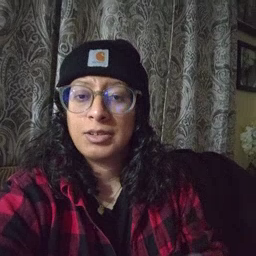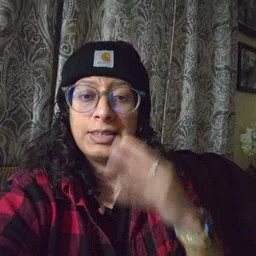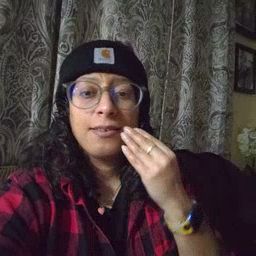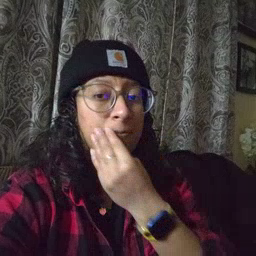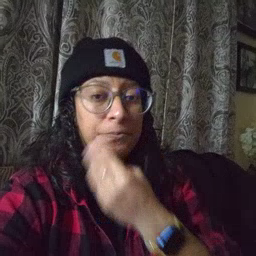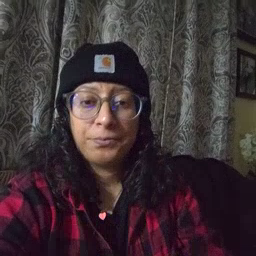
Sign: napkin